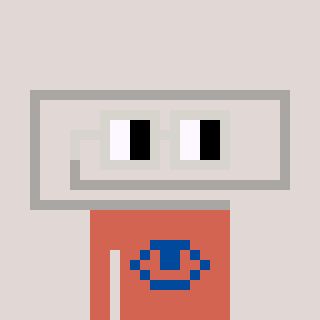
a pixel art character with square light gray glasses, a paperclip-shaped head and a peachy-colored body on a warm background